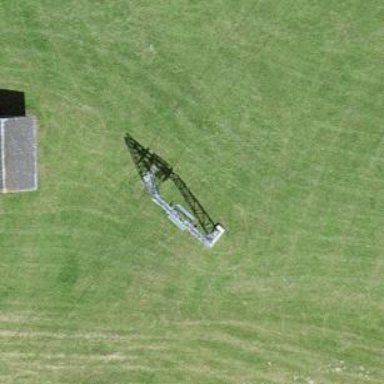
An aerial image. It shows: Pylon for aerialway.